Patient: sex M, age 94
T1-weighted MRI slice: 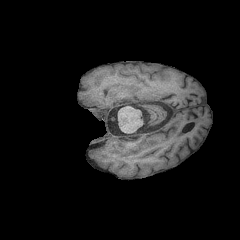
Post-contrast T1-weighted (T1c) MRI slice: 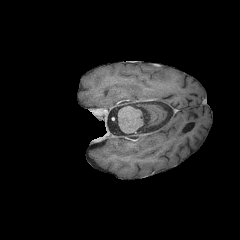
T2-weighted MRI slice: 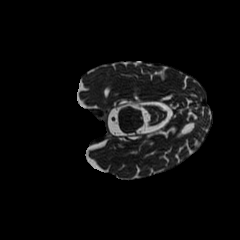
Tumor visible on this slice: no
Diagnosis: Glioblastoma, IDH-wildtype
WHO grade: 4